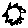
Label: sun